You are looking at the envelope spectrum of a bearing's vibration signal. The marked vertical lines are the theoretical fault frequencies for the outer race, inner race, rolling elements, and cage. Determine the bearing's health state. Answer with exactly one of: normal, inner_race, outer_race, ball.
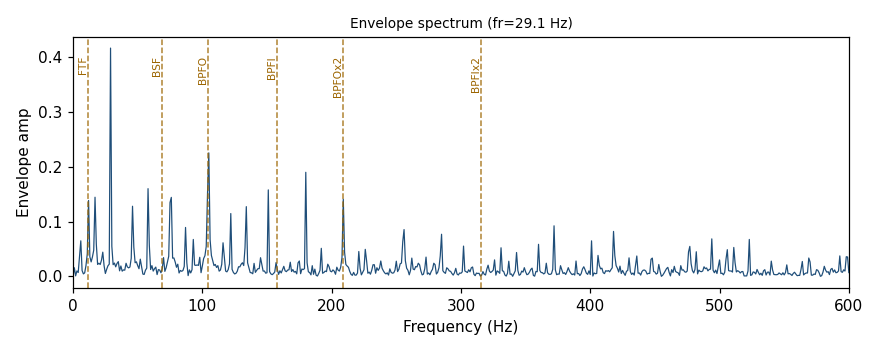
Answer: outer_race